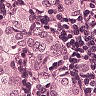
Metastatic tissue present: yes